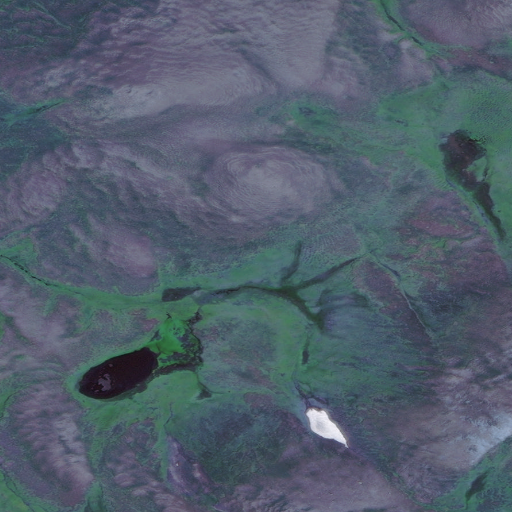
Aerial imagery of island in Alaska named Buldir Island containing only unknown